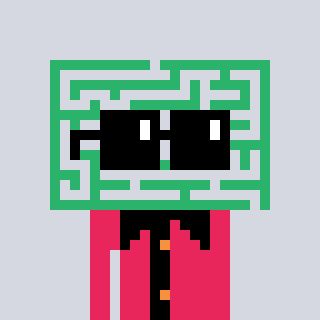
a pixel art character with square black sunglasses, a maze-shaped head and a redpinkish-colored body on a cool background